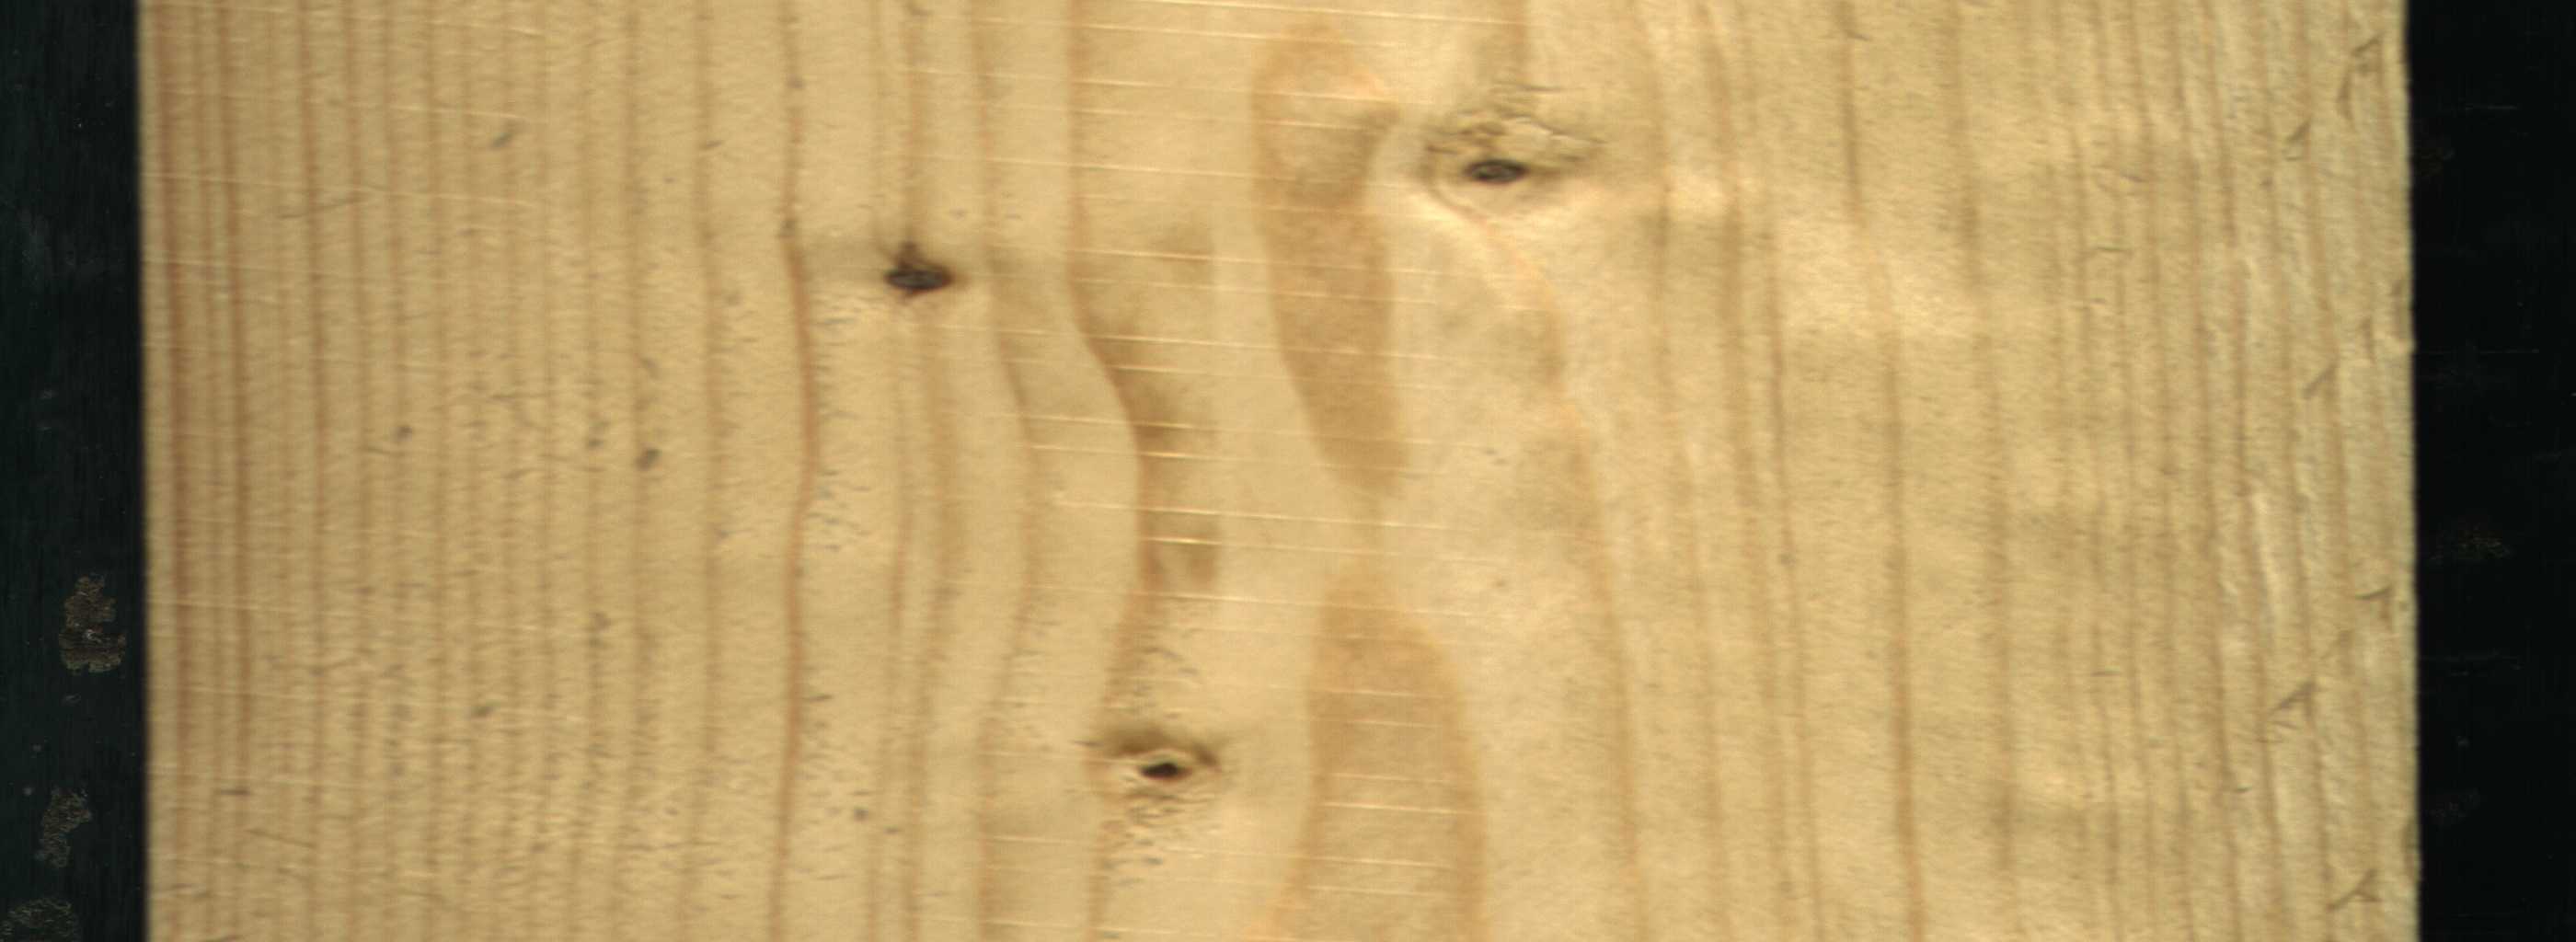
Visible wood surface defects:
Live_Knot
Live_Knot
Live_Knot